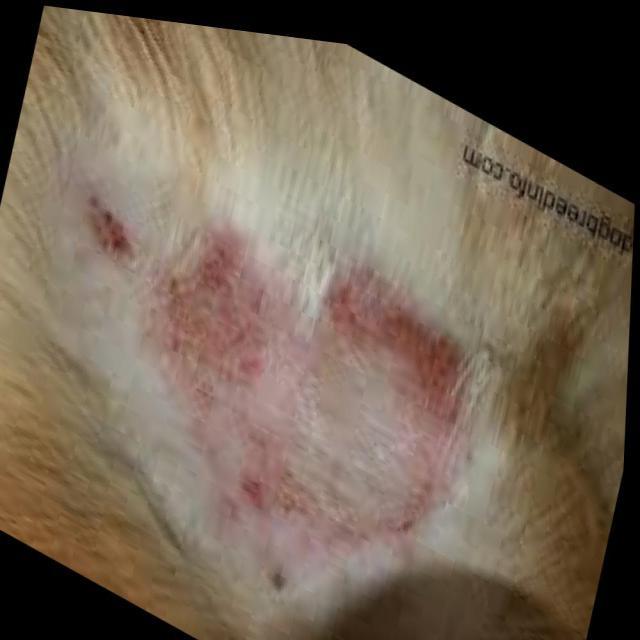
Canine dermatitis — inflammation of the skin presenting with erythema, pruritus, papules, and excoriation. May be allergic, contact, or atopic in origin.